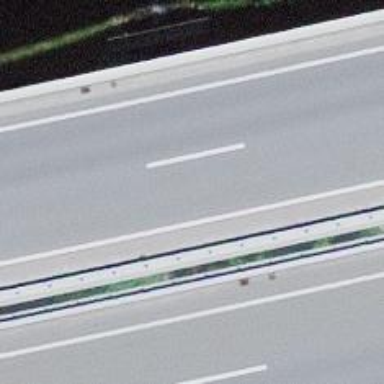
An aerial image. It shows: Asphalt bridge over motorway.